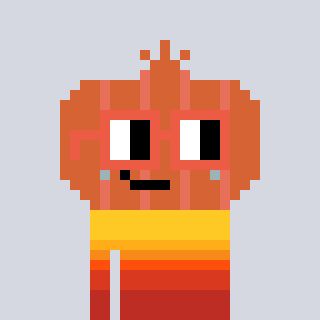
a pixel art character with square orange glasses, a onion-shaped head and a hotbrown-colored body on a cool background